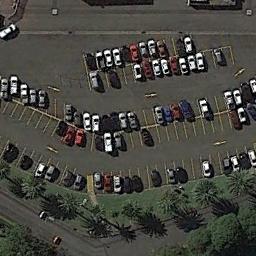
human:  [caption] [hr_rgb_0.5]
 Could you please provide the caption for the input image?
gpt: The parking lot has some neatly arranged cars and some trees are next to the parking lot .

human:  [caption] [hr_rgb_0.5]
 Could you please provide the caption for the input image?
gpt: There are many yellow signs in the parking lot .

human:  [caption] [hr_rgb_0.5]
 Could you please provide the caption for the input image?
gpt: There are many different colored cars in the parking lot .

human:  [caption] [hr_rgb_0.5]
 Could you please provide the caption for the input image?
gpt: The parking lot is full of cars next to some trees .

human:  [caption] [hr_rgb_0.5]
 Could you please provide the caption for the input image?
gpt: There are some green trees beside the parking lot .